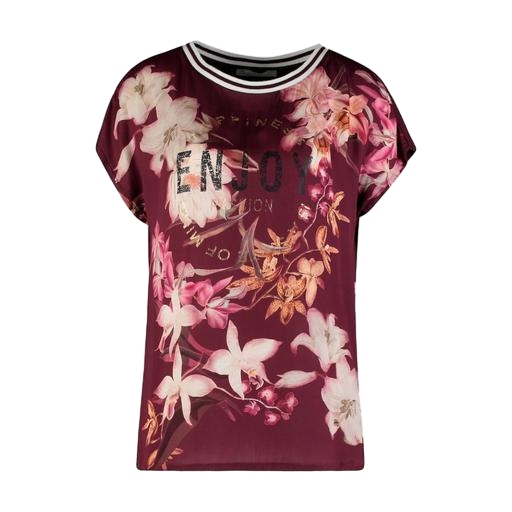
multicolor floral-print t-shirt only macy, red printed t-shirt only macy, red plus size printed t-shirt only macy, white background